Field crop: tomato
Growth stage: 1
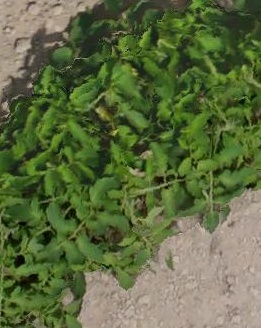
Species: tomato